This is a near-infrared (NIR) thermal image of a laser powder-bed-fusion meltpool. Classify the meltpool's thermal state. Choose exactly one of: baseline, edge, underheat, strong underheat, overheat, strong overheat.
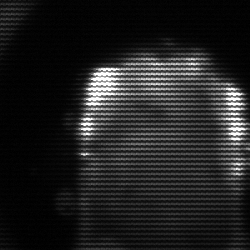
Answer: baseline